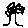
Label: tree